Question: my client has added an image to their WordPress header. I am having difficulty (I'm still learning CSS) getting the image to align where we want it.
<URL>
You can see the Options House graphic on the right. I want it to be to the right of the word "stocks" in the tagline. Help?
====Edits based upon suggestions below====
@Beardminator made a suggested answer, but this is what the site header looked like after including that code:

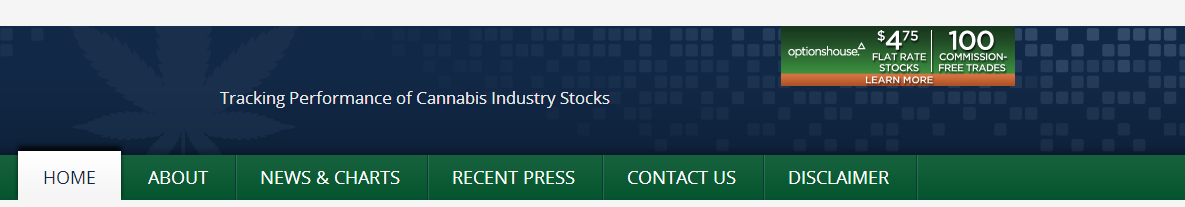
Answer: Relatively position that options_house div like so:
'''
#options_house {
float: right;
position: relative;
top: 40px;
left: 52px;
}
'''
And take off the overflow hidden from the header class.